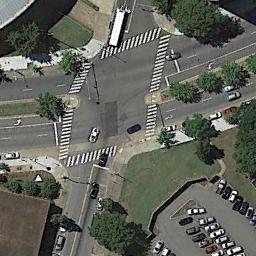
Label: intersection